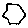
Label: hexagon